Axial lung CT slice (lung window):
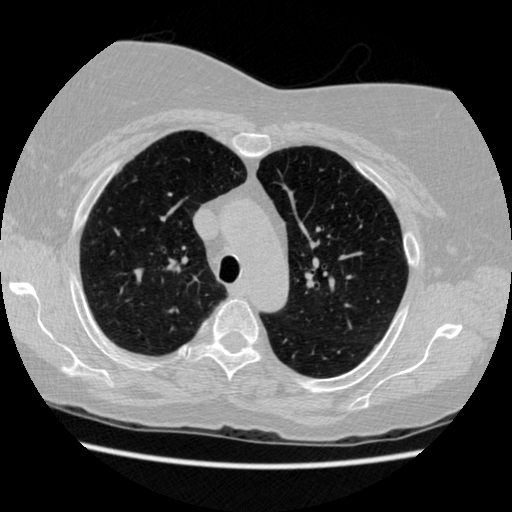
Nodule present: no